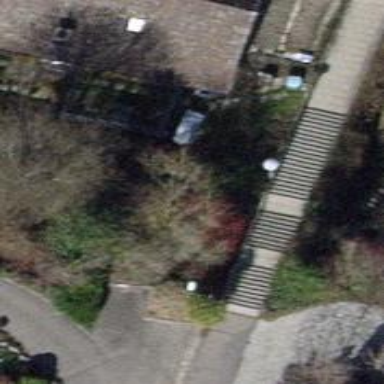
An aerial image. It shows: Road with steps.